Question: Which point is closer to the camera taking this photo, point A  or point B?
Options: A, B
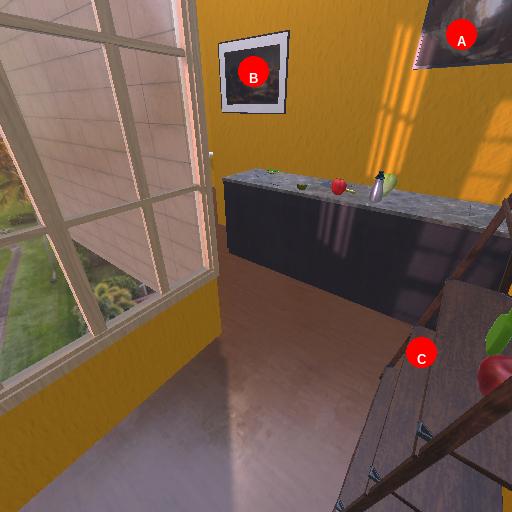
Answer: A